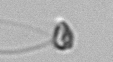
Label: flagellate